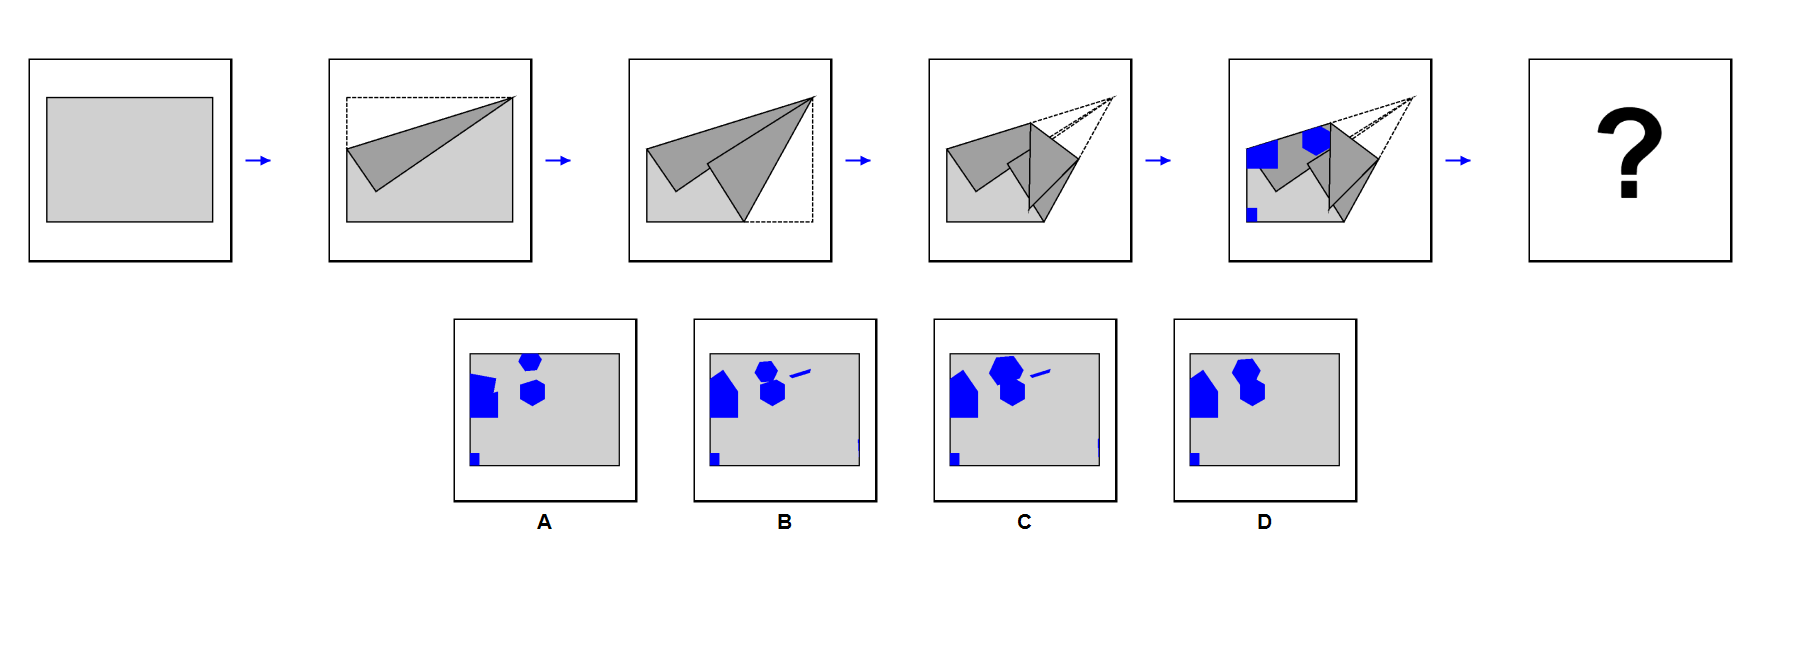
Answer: D